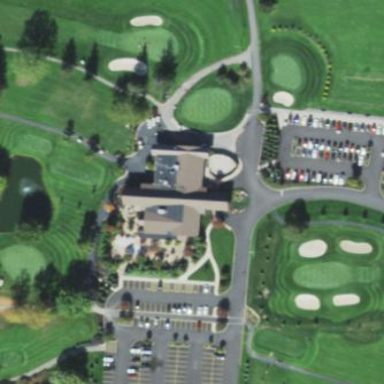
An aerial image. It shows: Clubhouse building at golf course.